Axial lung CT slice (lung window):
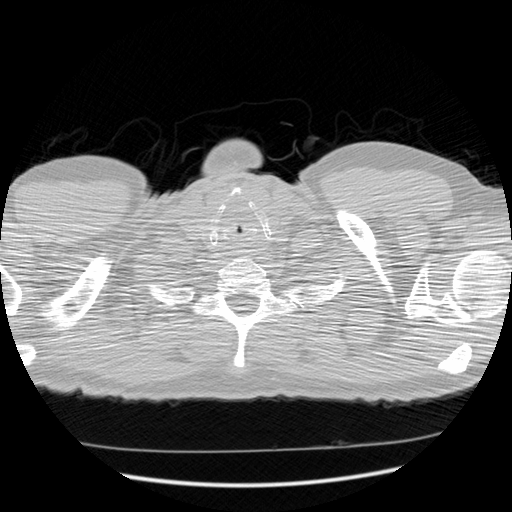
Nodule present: no